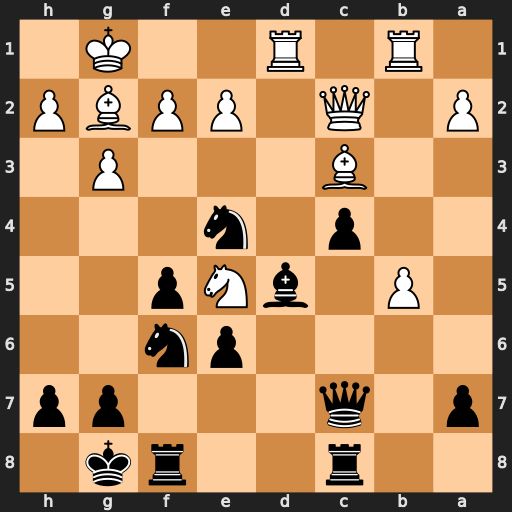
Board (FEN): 2r2rk1/p1q3pp/4pn2/1P1bNp2/2p1n3/2B3P1/P1Q1PPBP/1R1R2K1
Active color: b
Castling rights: -
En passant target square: -
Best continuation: Nxc3 Qxc3 Bxg2